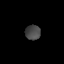
Tissue: lung
Cell type: Epithelial cells
Senescence score: 0.1403
Nuclear area (px): 221
Mean DAPI intensity: 72.977